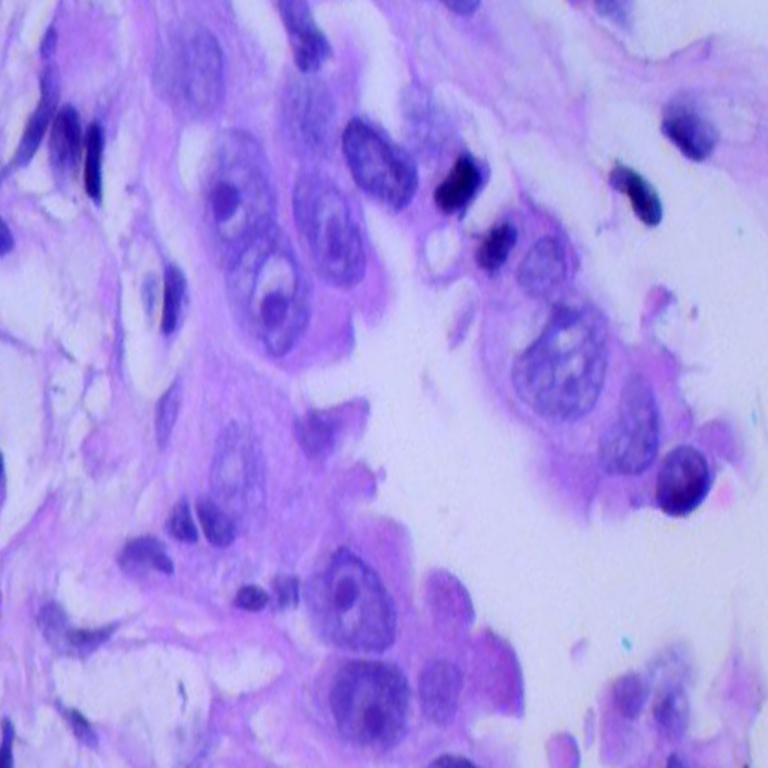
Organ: lung
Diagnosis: adenocarcinomas